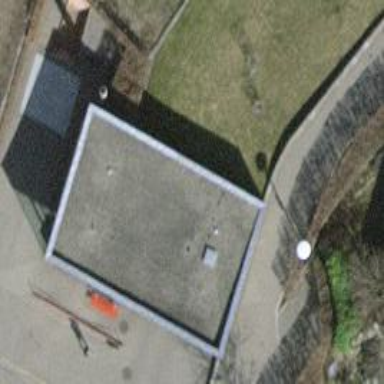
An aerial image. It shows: Service building.